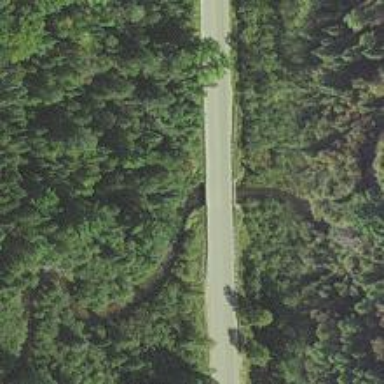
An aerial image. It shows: Unclassified road on bridge.